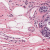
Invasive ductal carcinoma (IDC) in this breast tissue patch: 0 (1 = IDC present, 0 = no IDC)